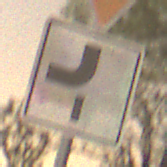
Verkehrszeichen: VerlaufVorfahrtsstrasse7
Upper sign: VorfahrtGewaehren
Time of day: Night
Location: Outdoor (Nature)
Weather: Clear
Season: NotSpecified
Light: Natural